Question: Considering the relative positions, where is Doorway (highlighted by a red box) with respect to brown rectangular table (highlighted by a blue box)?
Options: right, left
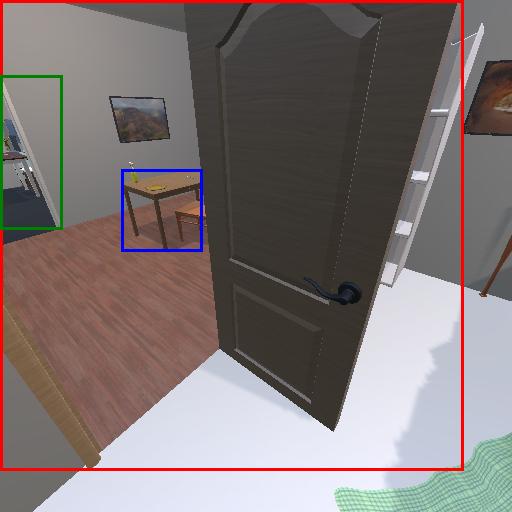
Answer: right